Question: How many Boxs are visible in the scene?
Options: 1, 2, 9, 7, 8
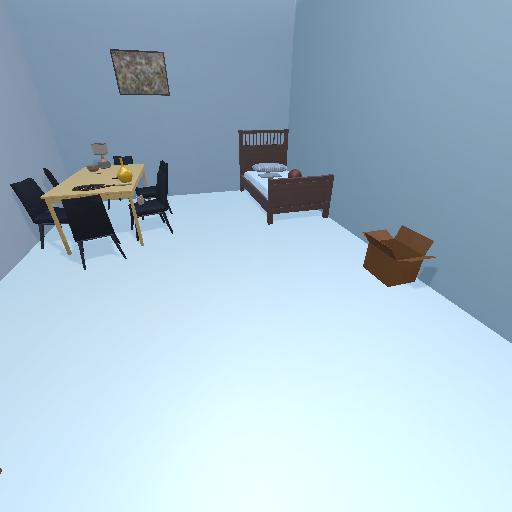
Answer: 1